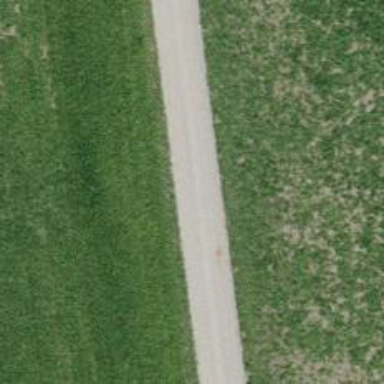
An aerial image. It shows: Gravel track with grade2 tracktype.